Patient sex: F
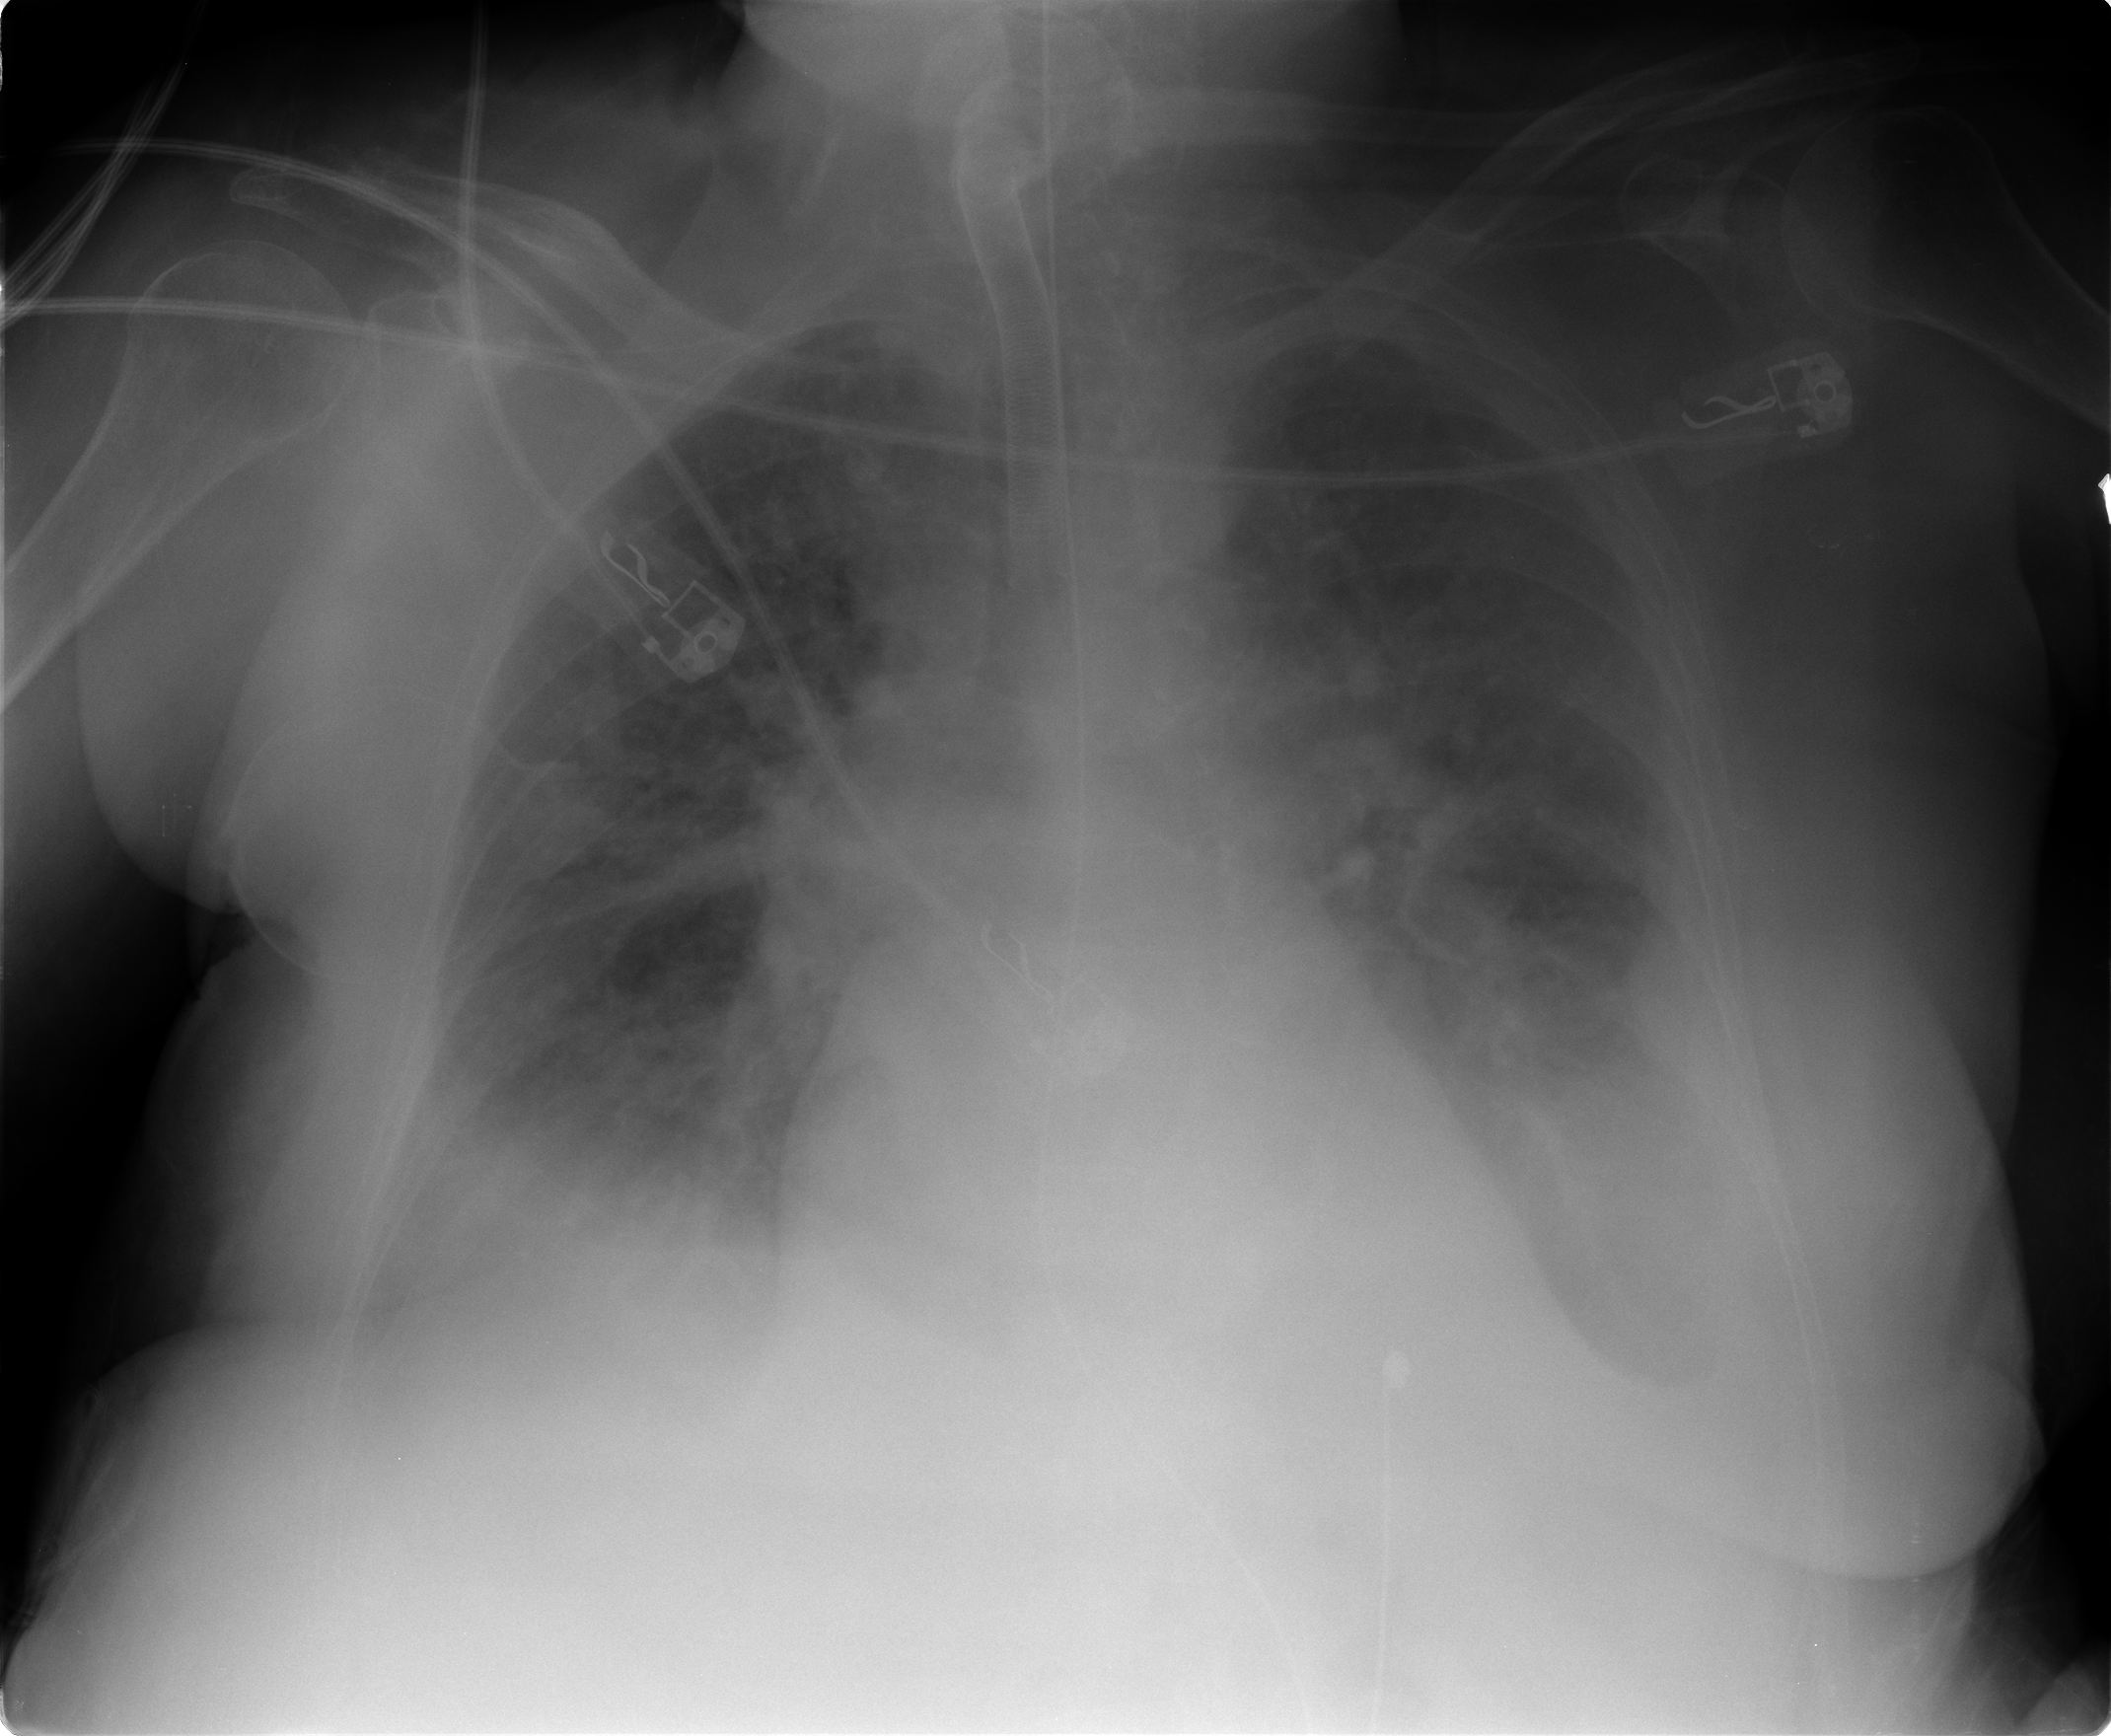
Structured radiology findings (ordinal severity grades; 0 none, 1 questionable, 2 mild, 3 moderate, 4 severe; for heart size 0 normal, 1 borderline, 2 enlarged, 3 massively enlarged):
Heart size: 0
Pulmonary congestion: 2
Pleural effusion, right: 2
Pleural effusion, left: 3
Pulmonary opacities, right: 0
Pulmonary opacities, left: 0
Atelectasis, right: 2
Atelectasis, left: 2